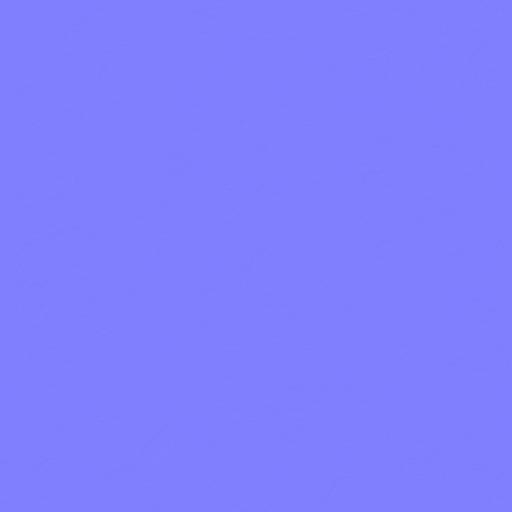
dirt dirty finger fingerprints imperfection imperfections print smear smudge surface